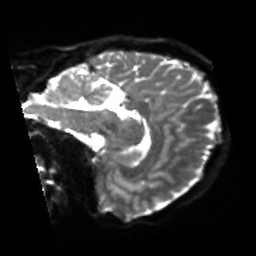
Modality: sbref
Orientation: sagittal
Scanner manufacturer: siemens
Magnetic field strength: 3 T
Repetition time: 4 s
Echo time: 0.0594 s